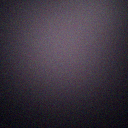
Screen state: off